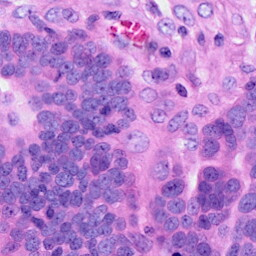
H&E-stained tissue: Ovarian